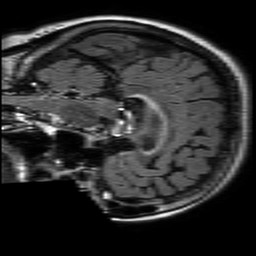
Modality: FLAIR
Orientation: sagittal
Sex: female
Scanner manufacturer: philips
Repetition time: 11 s
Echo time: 0.125 s